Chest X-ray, AP view. Patient: 63 years old, sex M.
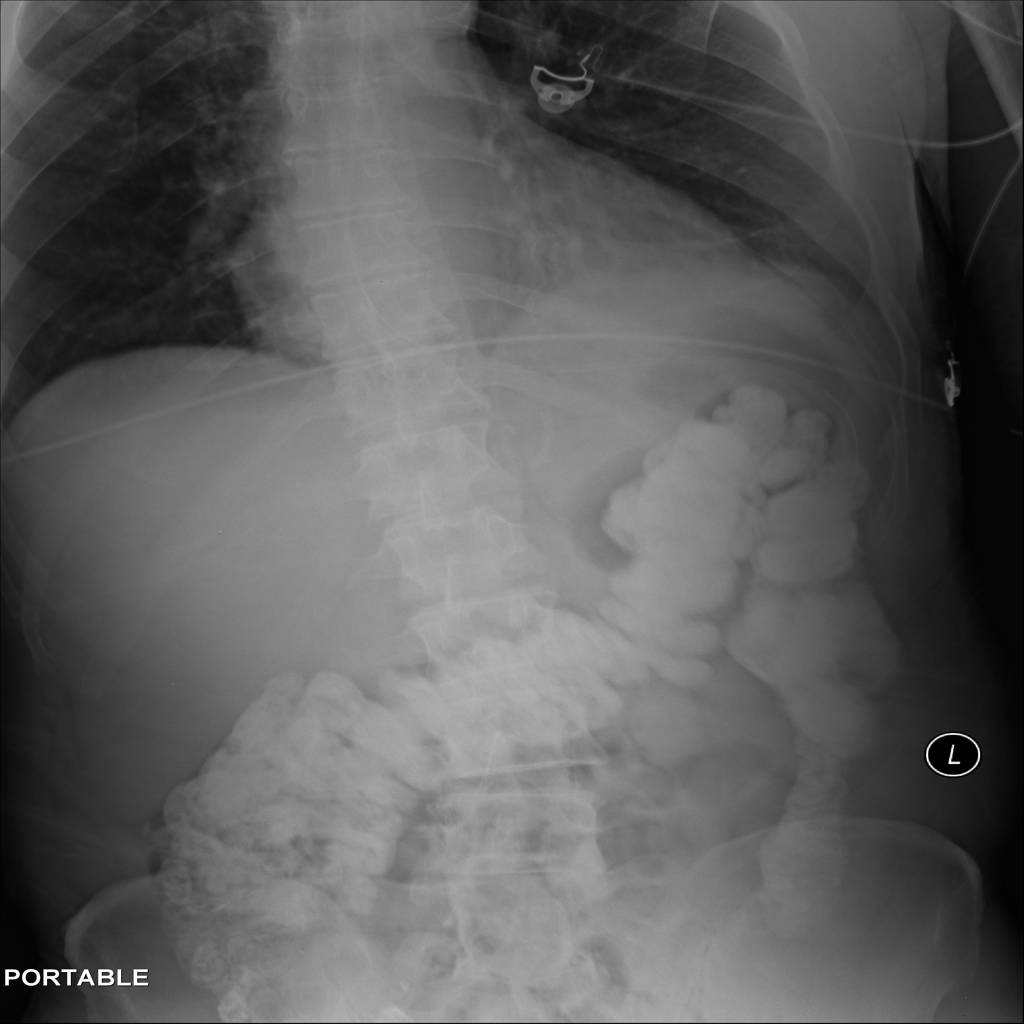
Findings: No Finding